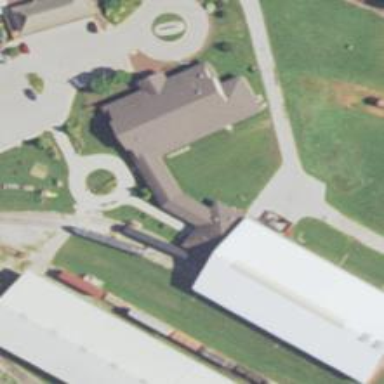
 focused on railway artifacts and history."